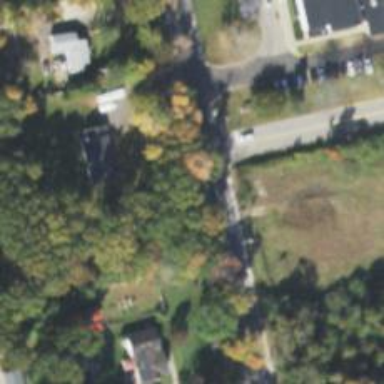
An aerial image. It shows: Driveway leading to service road.